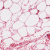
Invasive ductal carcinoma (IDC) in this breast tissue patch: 0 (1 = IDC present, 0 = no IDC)